Field crop: maize
Growth stage: 2
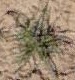
Species: salsola